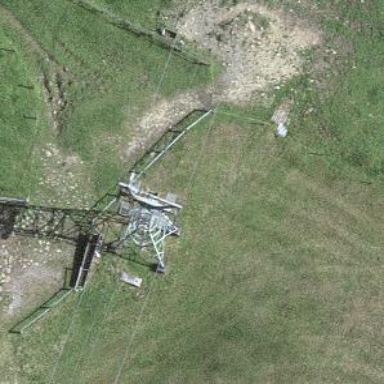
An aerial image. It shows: Pylon for aerialway.